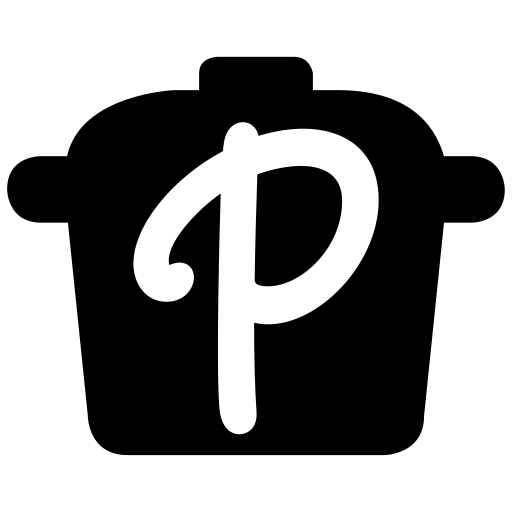
Tags: icon, FontAwesome, fa-icon, brand, palfed